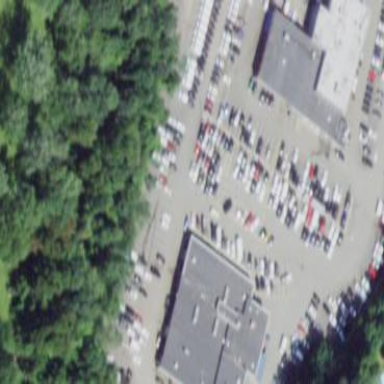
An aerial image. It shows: Building that houses car shop.